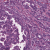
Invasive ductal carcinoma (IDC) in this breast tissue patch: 1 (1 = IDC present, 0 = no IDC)